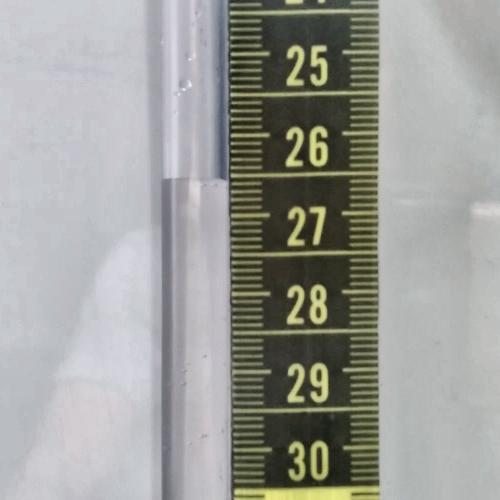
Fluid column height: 26.6 cm